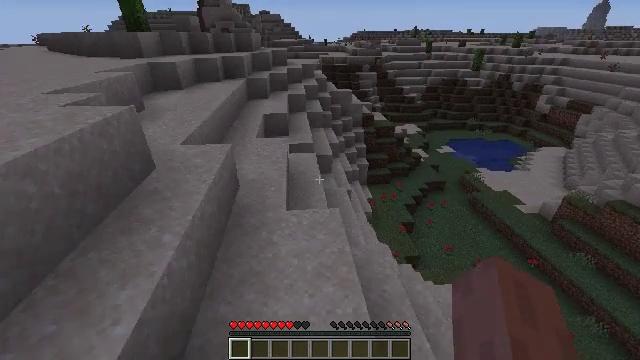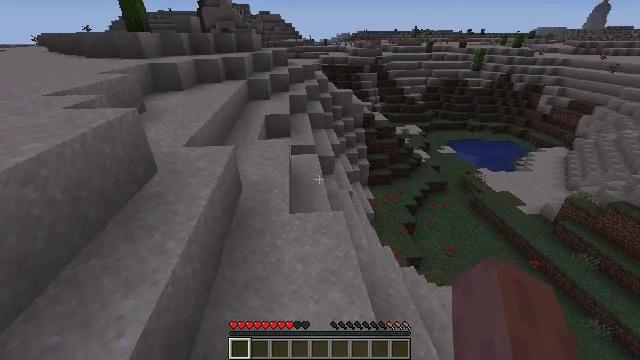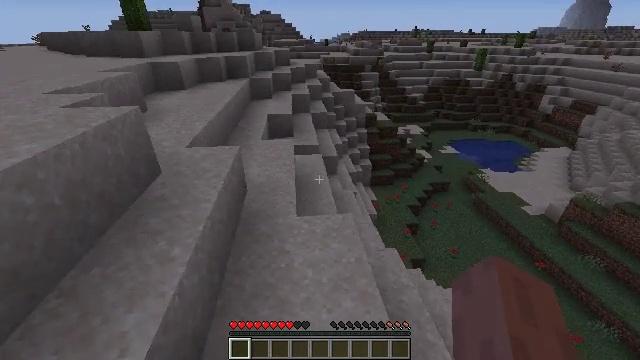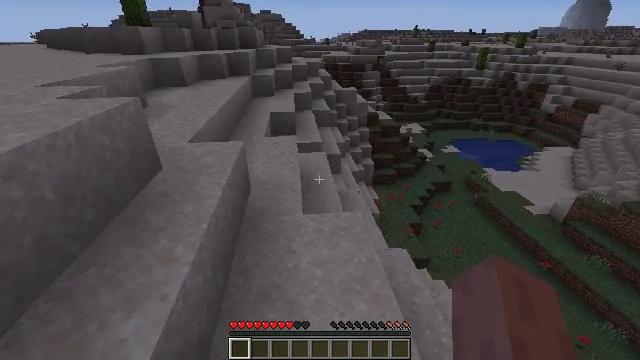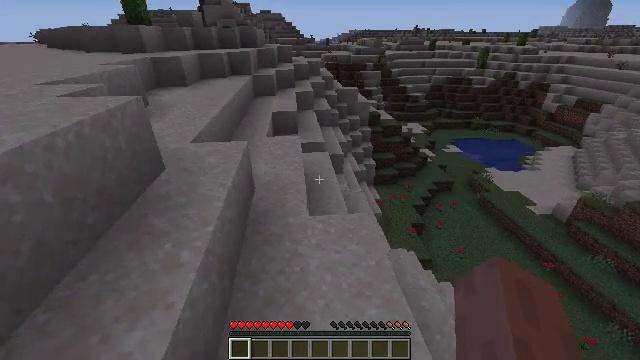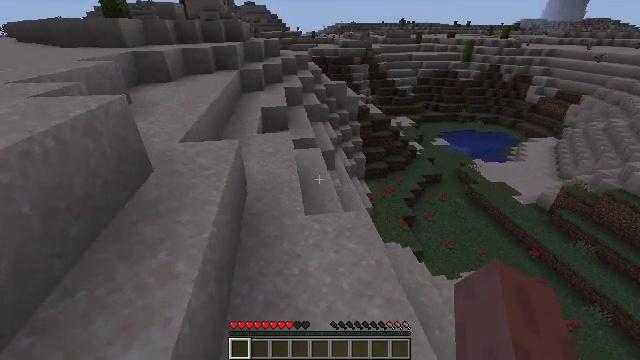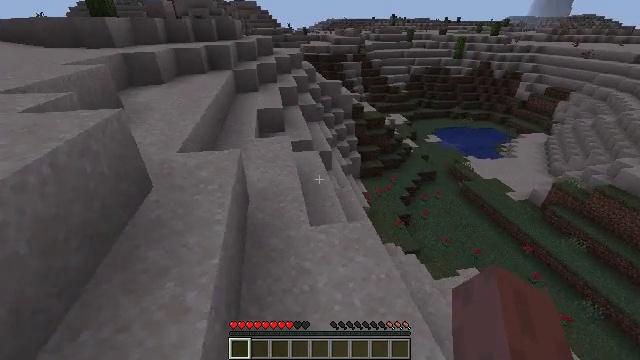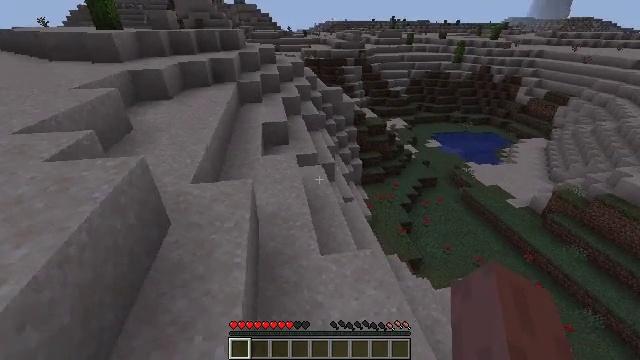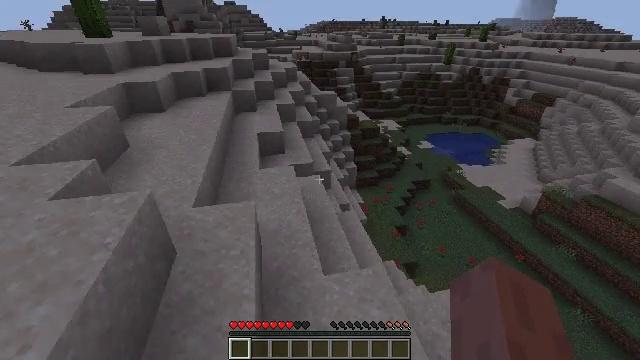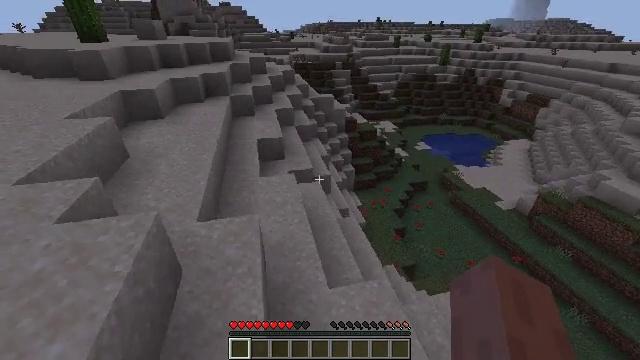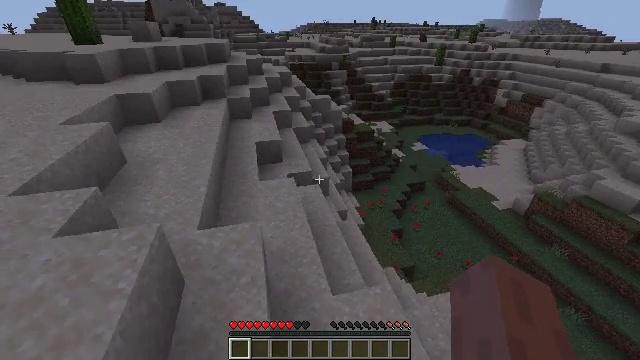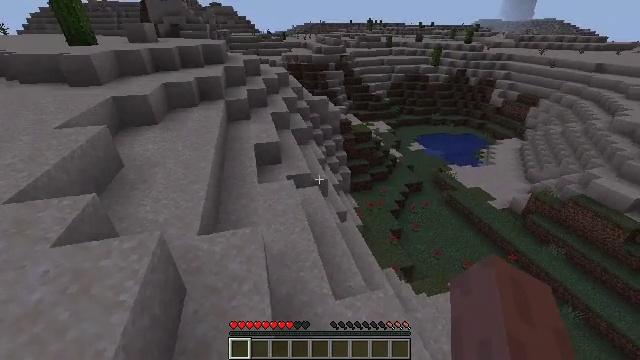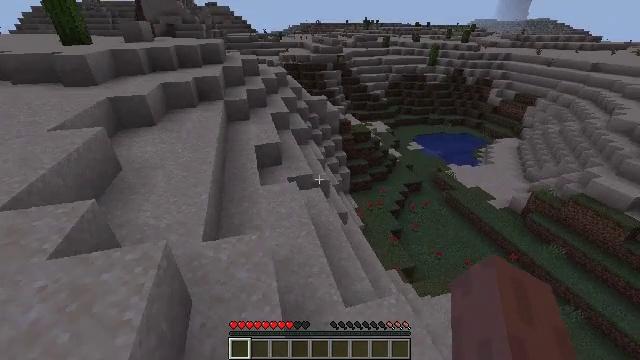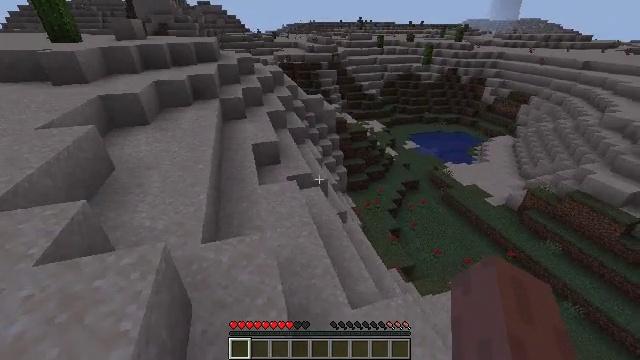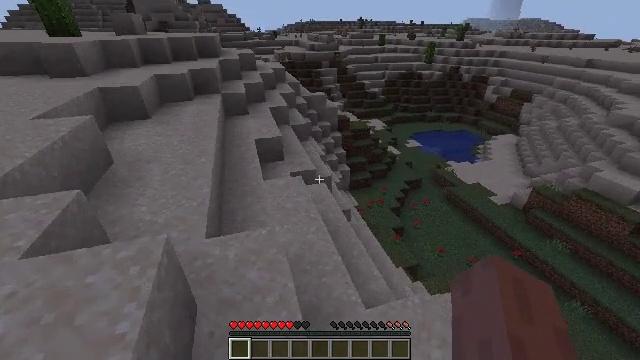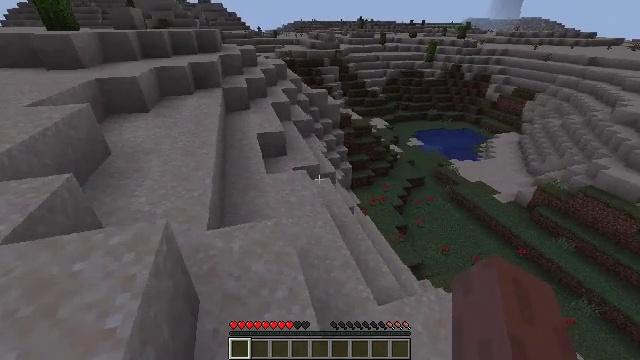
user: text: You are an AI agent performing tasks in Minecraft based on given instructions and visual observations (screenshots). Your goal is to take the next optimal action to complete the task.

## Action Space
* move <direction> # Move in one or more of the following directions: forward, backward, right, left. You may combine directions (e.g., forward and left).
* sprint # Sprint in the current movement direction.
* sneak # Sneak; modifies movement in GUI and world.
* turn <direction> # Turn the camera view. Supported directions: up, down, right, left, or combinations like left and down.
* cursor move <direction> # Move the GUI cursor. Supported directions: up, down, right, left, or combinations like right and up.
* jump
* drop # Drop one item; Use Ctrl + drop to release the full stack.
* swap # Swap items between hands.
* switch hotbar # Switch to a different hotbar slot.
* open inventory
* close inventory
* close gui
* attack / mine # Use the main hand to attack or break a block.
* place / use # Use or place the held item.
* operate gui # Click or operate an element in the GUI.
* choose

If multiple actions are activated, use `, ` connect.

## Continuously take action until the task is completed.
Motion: motion action
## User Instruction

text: Get cactus from the sandy areas.
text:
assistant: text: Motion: move forward and move left, jump
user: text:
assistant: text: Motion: move forward and move left, jump
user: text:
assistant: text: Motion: move forward and move left, jump
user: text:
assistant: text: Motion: move forward and move left, jump
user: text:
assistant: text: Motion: move forward and move left, turn right and down, jump
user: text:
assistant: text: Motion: move forward and move left, turn right, jump
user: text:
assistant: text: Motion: move forward and move left, jump
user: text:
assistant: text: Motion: move forward and move left, turn right, jump
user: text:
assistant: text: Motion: move forward and move left, jump
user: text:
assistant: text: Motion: move forward and move left, jump
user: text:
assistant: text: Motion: move forward and move left, jump
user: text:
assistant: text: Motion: move forward and move left, jump
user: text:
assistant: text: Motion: move forward and move left, turn right, jump
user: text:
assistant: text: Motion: move forward and move left, jump
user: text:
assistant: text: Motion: move forward and move left, jump
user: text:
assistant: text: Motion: move forward and move left, jump
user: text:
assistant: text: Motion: move forward and move left, jump
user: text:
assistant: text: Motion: move forward and move left, jump
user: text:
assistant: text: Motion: move forward and move left, turn left and up, jump
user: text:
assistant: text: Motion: move forward and move left, turn left and up, jump
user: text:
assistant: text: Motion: move forward and move left, turn left and up, jump
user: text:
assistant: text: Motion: move forward and move left, turn left, jump
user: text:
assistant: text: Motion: move forward and move left, jump
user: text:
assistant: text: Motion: move forward and move left, jump
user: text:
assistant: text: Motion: move forward and move left, jump
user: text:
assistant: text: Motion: move forward and move left, jump
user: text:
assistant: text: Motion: move forward and move left, jump
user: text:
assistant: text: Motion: move forward and move left, turn left, jump
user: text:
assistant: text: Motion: move forward and move left, turn left and down, jump
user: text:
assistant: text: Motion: move forward and move left, turn left, jump